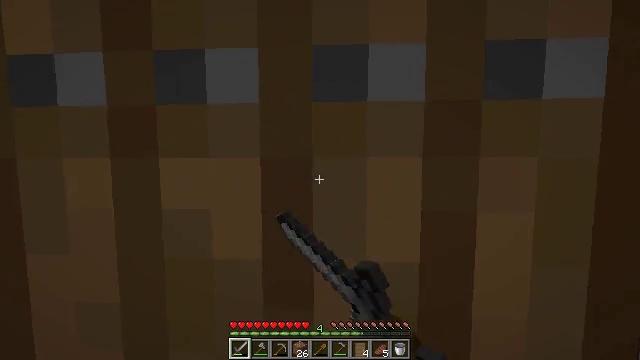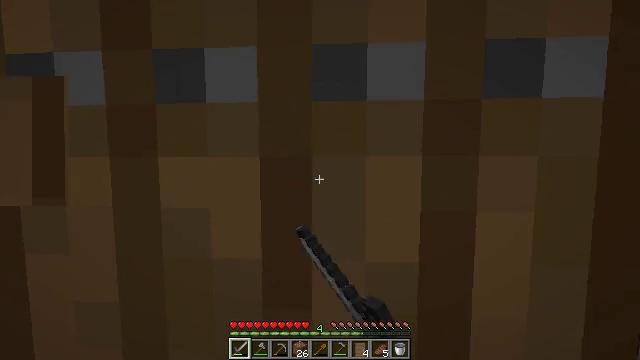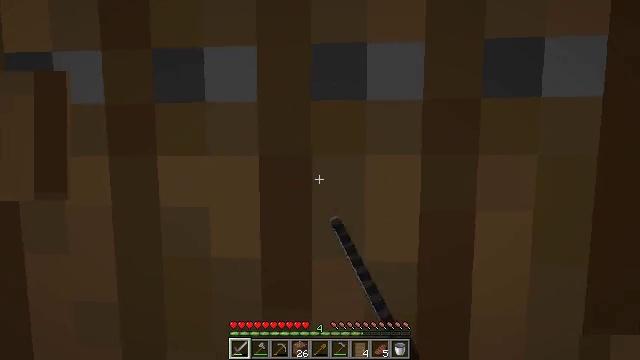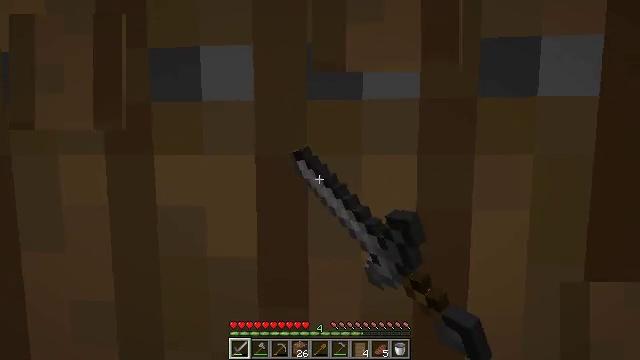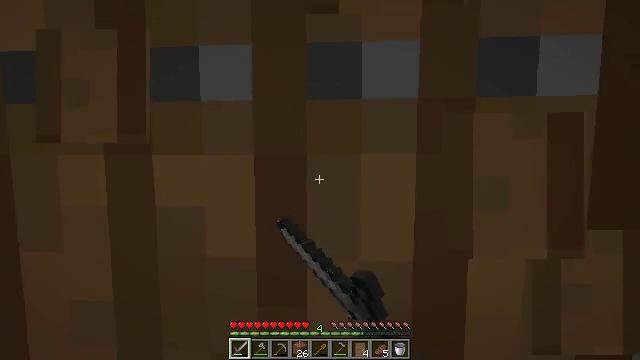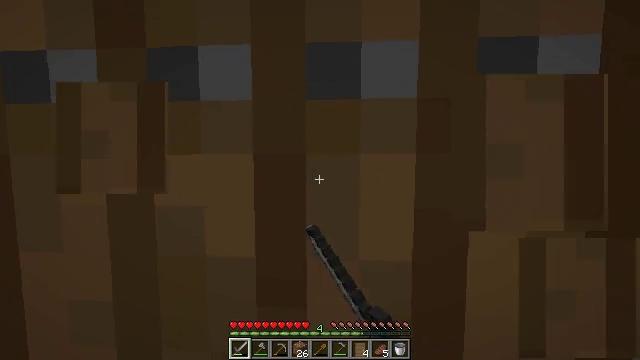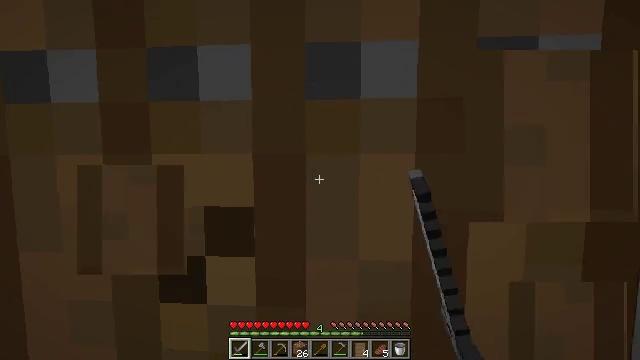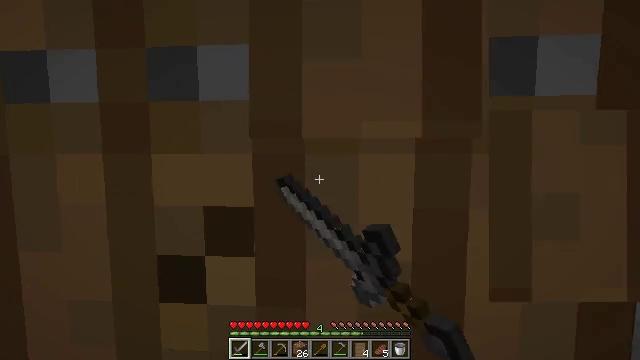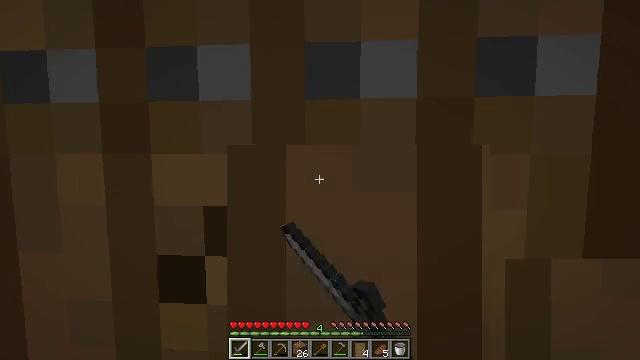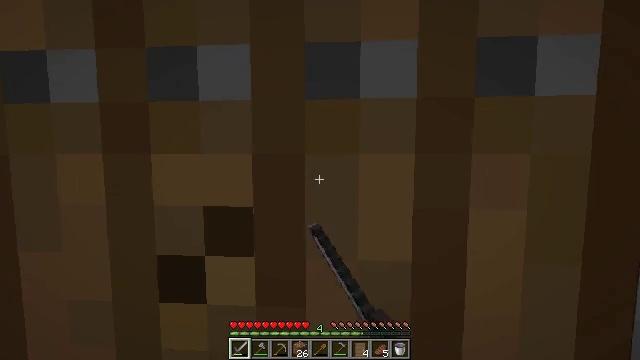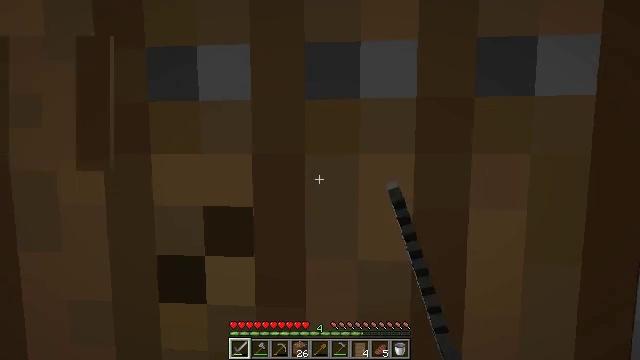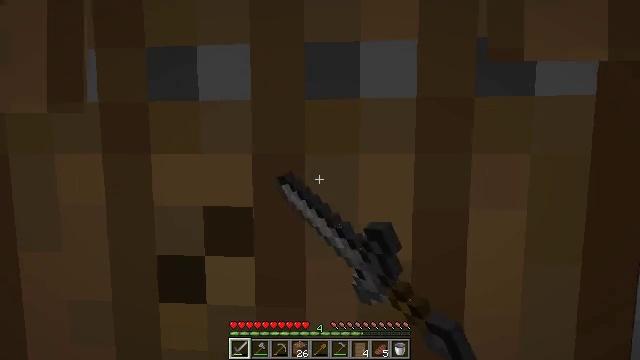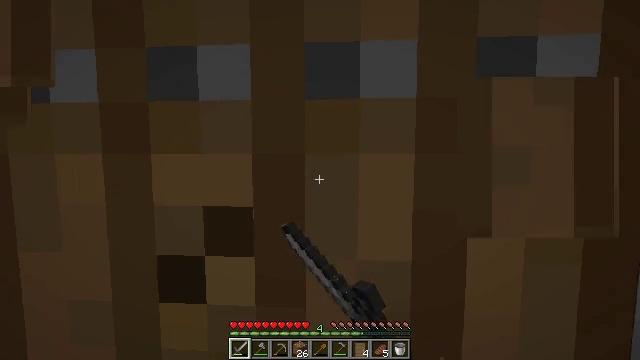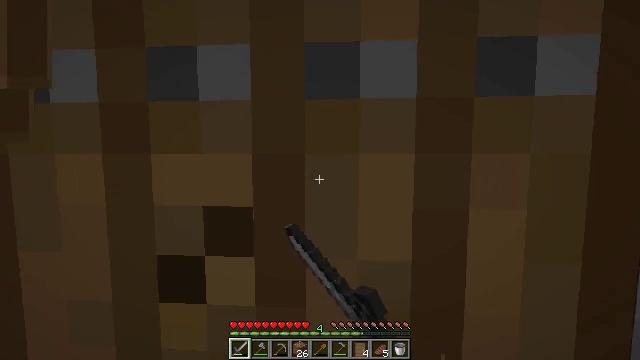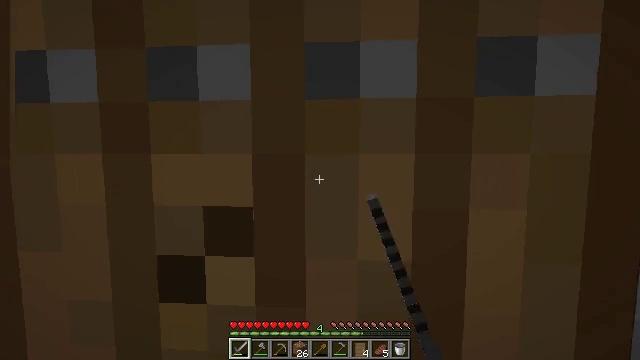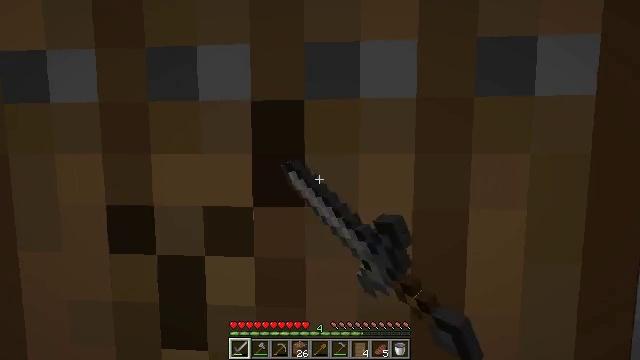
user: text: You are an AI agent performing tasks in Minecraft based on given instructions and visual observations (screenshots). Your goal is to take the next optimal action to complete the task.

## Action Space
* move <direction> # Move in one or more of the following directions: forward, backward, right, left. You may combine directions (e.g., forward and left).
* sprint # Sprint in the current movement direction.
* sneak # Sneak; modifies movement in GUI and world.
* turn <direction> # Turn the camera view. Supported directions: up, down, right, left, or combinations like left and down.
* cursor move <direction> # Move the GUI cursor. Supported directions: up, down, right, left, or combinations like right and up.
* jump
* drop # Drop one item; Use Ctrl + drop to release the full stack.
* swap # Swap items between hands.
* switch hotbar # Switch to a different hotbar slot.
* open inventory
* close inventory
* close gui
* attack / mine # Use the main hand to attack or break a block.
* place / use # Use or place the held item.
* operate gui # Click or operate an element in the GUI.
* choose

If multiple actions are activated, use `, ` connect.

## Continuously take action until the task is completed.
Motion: motion action
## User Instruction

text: Mine the spruce door to collect it.
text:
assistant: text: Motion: attack / mine
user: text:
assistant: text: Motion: attack / mine
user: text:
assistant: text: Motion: attack / mine
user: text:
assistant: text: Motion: attack / mine
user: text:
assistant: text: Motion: attack / mine
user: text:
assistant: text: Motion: attack / mine
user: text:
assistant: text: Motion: attack / mine
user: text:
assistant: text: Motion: attack / mine
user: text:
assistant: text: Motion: attack / mine
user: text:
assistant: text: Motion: attack / mine
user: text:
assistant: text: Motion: attack / mine
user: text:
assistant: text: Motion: attack / mine
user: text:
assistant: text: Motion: attack / mine
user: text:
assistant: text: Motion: attack / mine
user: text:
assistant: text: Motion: attack / mine
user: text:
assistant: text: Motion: attack / mine
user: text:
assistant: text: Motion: attack / mine
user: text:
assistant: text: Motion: attack / mine
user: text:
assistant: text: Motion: attack / mine
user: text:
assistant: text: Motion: attack / mine
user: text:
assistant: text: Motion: attack / mine
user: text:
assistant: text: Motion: attack / mine
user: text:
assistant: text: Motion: attack / mine
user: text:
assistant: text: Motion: attack / mine
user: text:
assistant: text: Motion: attack / mine
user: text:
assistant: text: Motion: attack / mine
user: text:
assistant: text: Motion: attack / mine
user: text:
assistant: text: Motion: attack / mine
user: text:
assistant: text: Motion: attack / mine
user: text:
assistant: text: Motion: attack / mine